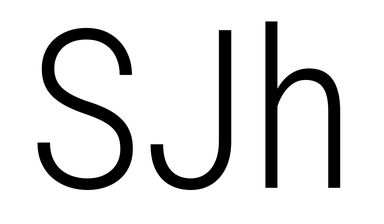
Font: Roboto_Condensed_Light